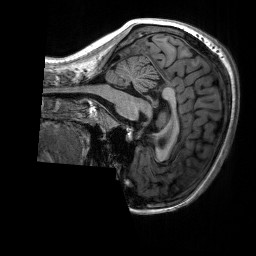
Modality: T1w
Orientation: sagittal
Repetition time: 8 s
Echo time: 0.066 s